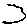
Label: hexagon